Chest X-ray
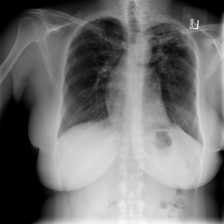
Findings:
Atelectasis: negative
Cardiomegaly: negative
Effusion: negative
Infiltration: positive
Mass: negative
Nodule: negative
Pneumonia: negative
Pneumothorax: negative
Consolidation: negative
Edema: negative
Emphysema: negative
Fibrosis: positive
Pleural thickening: negative
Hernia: negative